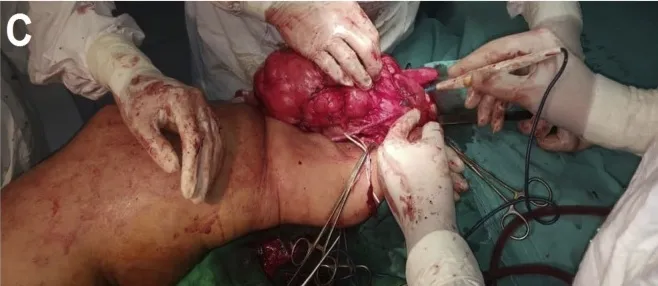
C. Femoral mass resecting.
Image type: medical_photograph (other_medical_photograph)